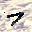
Label: 7